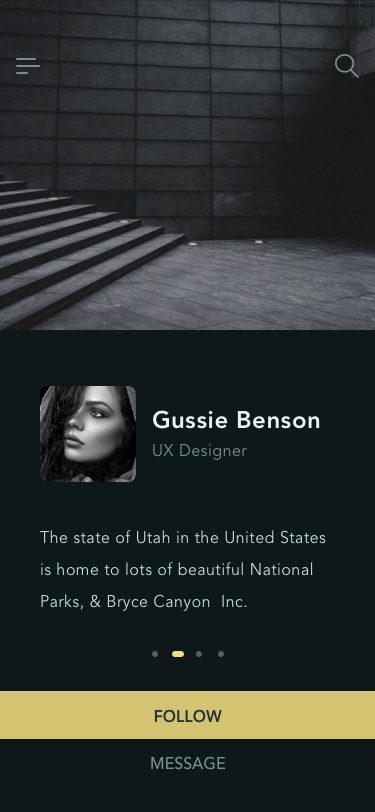
Text in this UI design:
Follow
Message
The state of Utah in the United States is home to lots of beautiful National Parks, & Bryce Canyon  Inc.
Gussie Benson
UX Designer